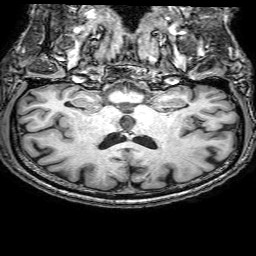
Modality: T1w
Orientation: sagittal
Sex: male
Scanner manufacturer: philips
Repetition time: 0.008267 s
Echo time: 0.00384 s